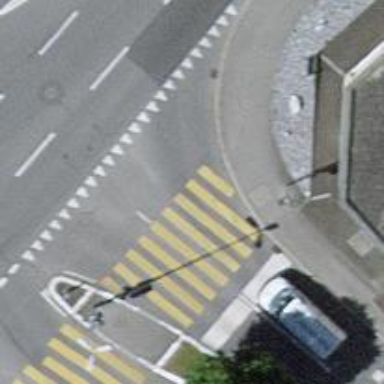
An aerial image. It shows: Pedestrian crossing with zebra markings on footway.